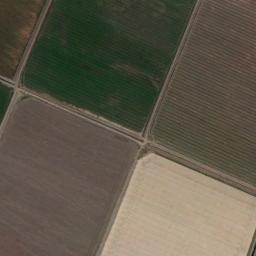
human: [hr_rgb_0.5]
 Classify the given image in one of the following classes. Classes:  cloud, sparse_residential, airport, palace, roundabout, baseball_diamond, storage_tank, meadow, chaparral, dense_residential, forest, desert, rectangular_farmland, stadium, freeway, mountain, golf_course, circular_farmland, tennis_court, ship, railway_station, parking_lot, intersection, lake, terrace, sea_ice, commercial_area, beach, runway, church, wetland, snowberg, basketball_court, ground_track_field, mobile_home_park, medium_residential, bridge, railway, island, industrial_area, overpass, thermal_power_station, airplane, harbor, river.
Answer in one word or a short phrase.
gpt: rectangular_farmland